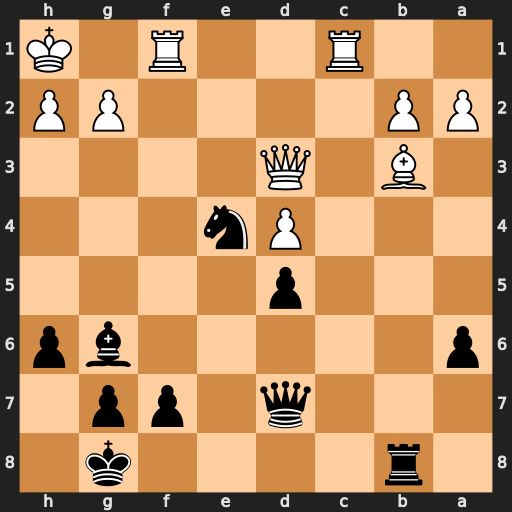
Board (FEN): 1r4k1/3q1pp1/p5bp/3p4/3Pn3/1B1Q4/PP4PP/2R2R1K
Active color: b
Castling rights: -
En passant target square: -
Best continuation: Nf2+ Rxf2 Bxd3